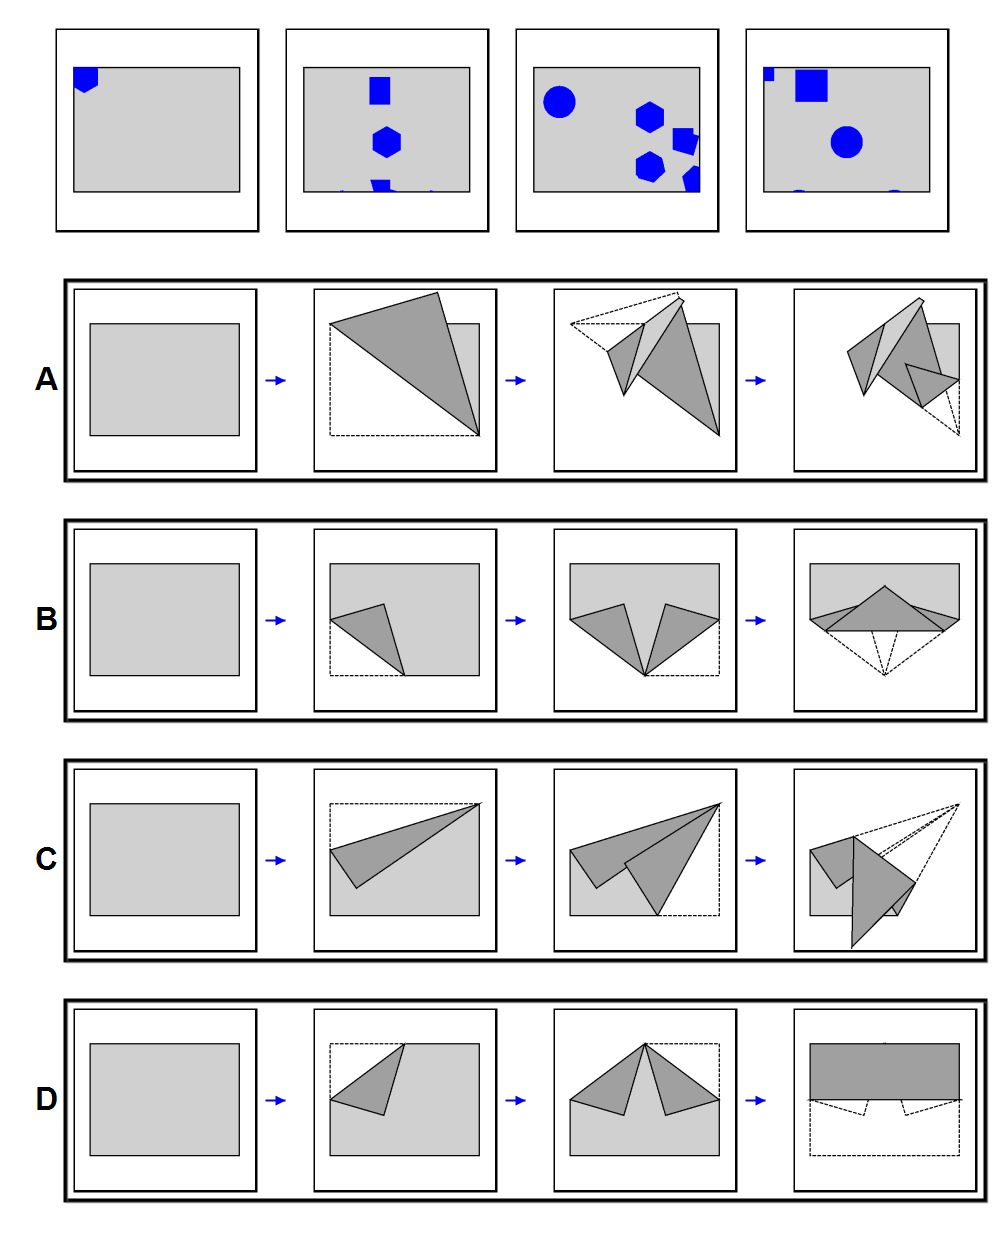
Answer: B